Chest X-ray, PA view. Patient: 53 years old, sex F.
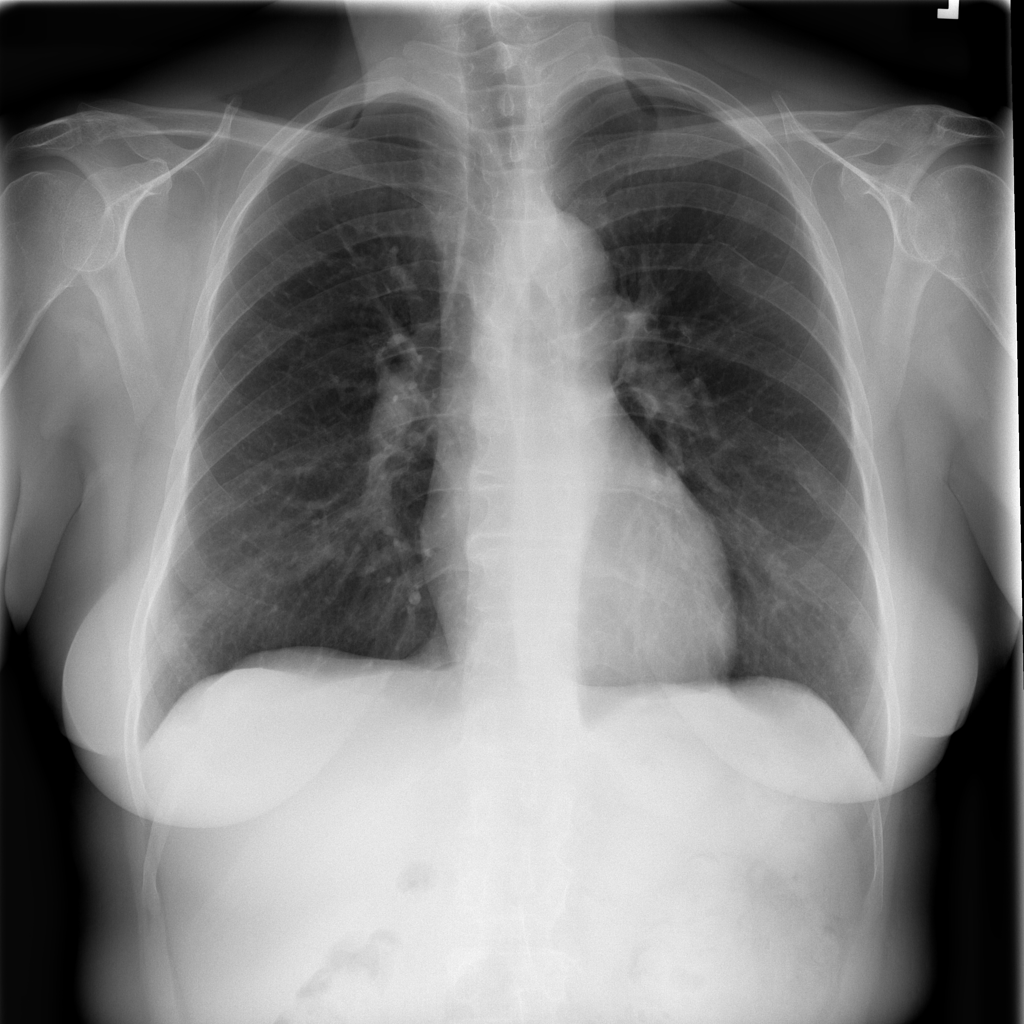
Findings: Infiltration